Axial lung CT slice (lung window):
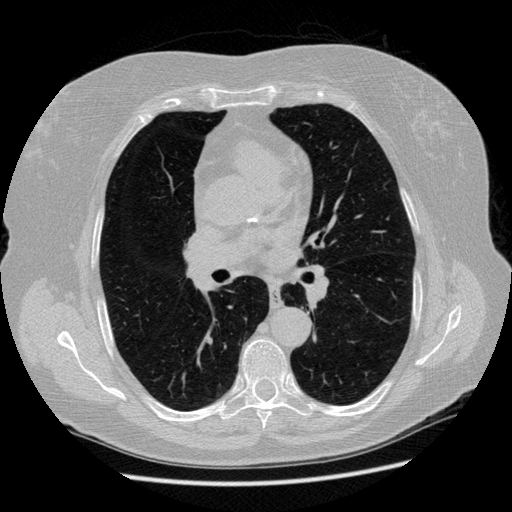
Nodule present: no